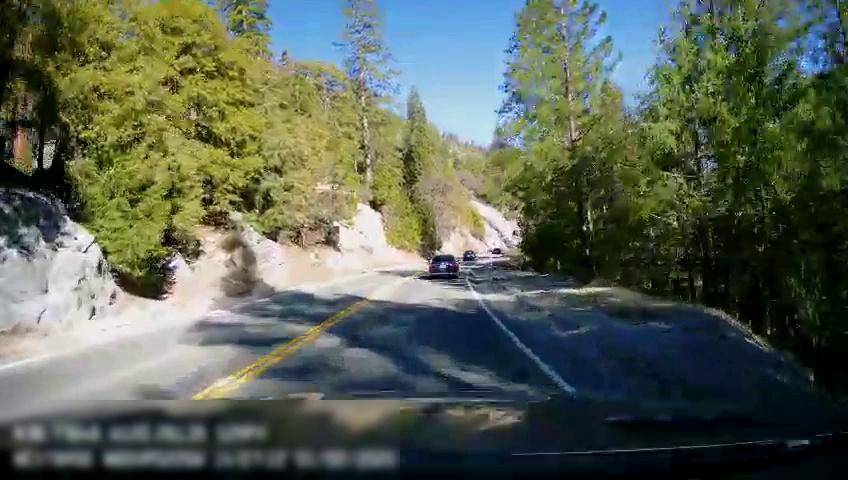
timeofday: Day
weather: Sunny
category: Drivable Space
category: Vehicles | Car
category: Vehicles | Car
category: Lanes | Opposite Lane
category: Lanes | Opposite Lane
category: Lanes | Current Lane
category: Lanes | Current Lane